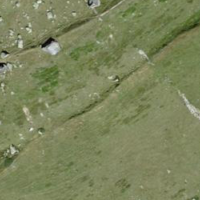
EUNIS habitat code: 26
Species observed at this site:
Boloria dia